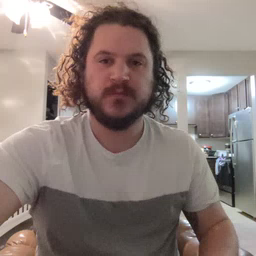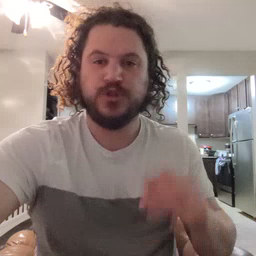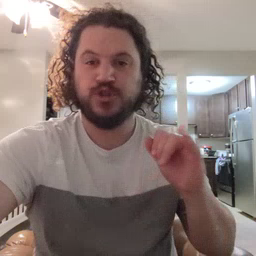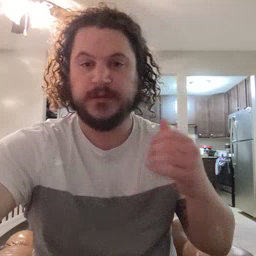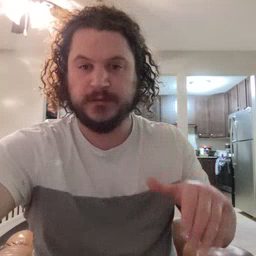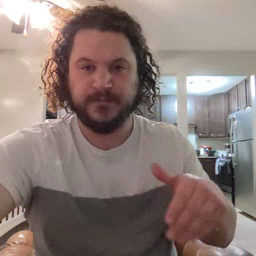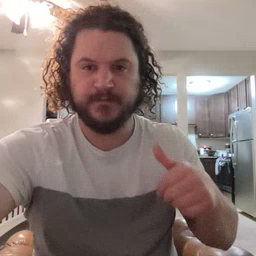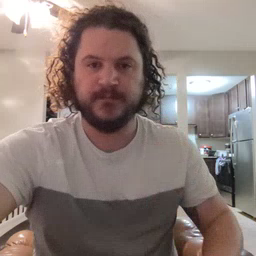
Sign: jeans